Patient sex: M
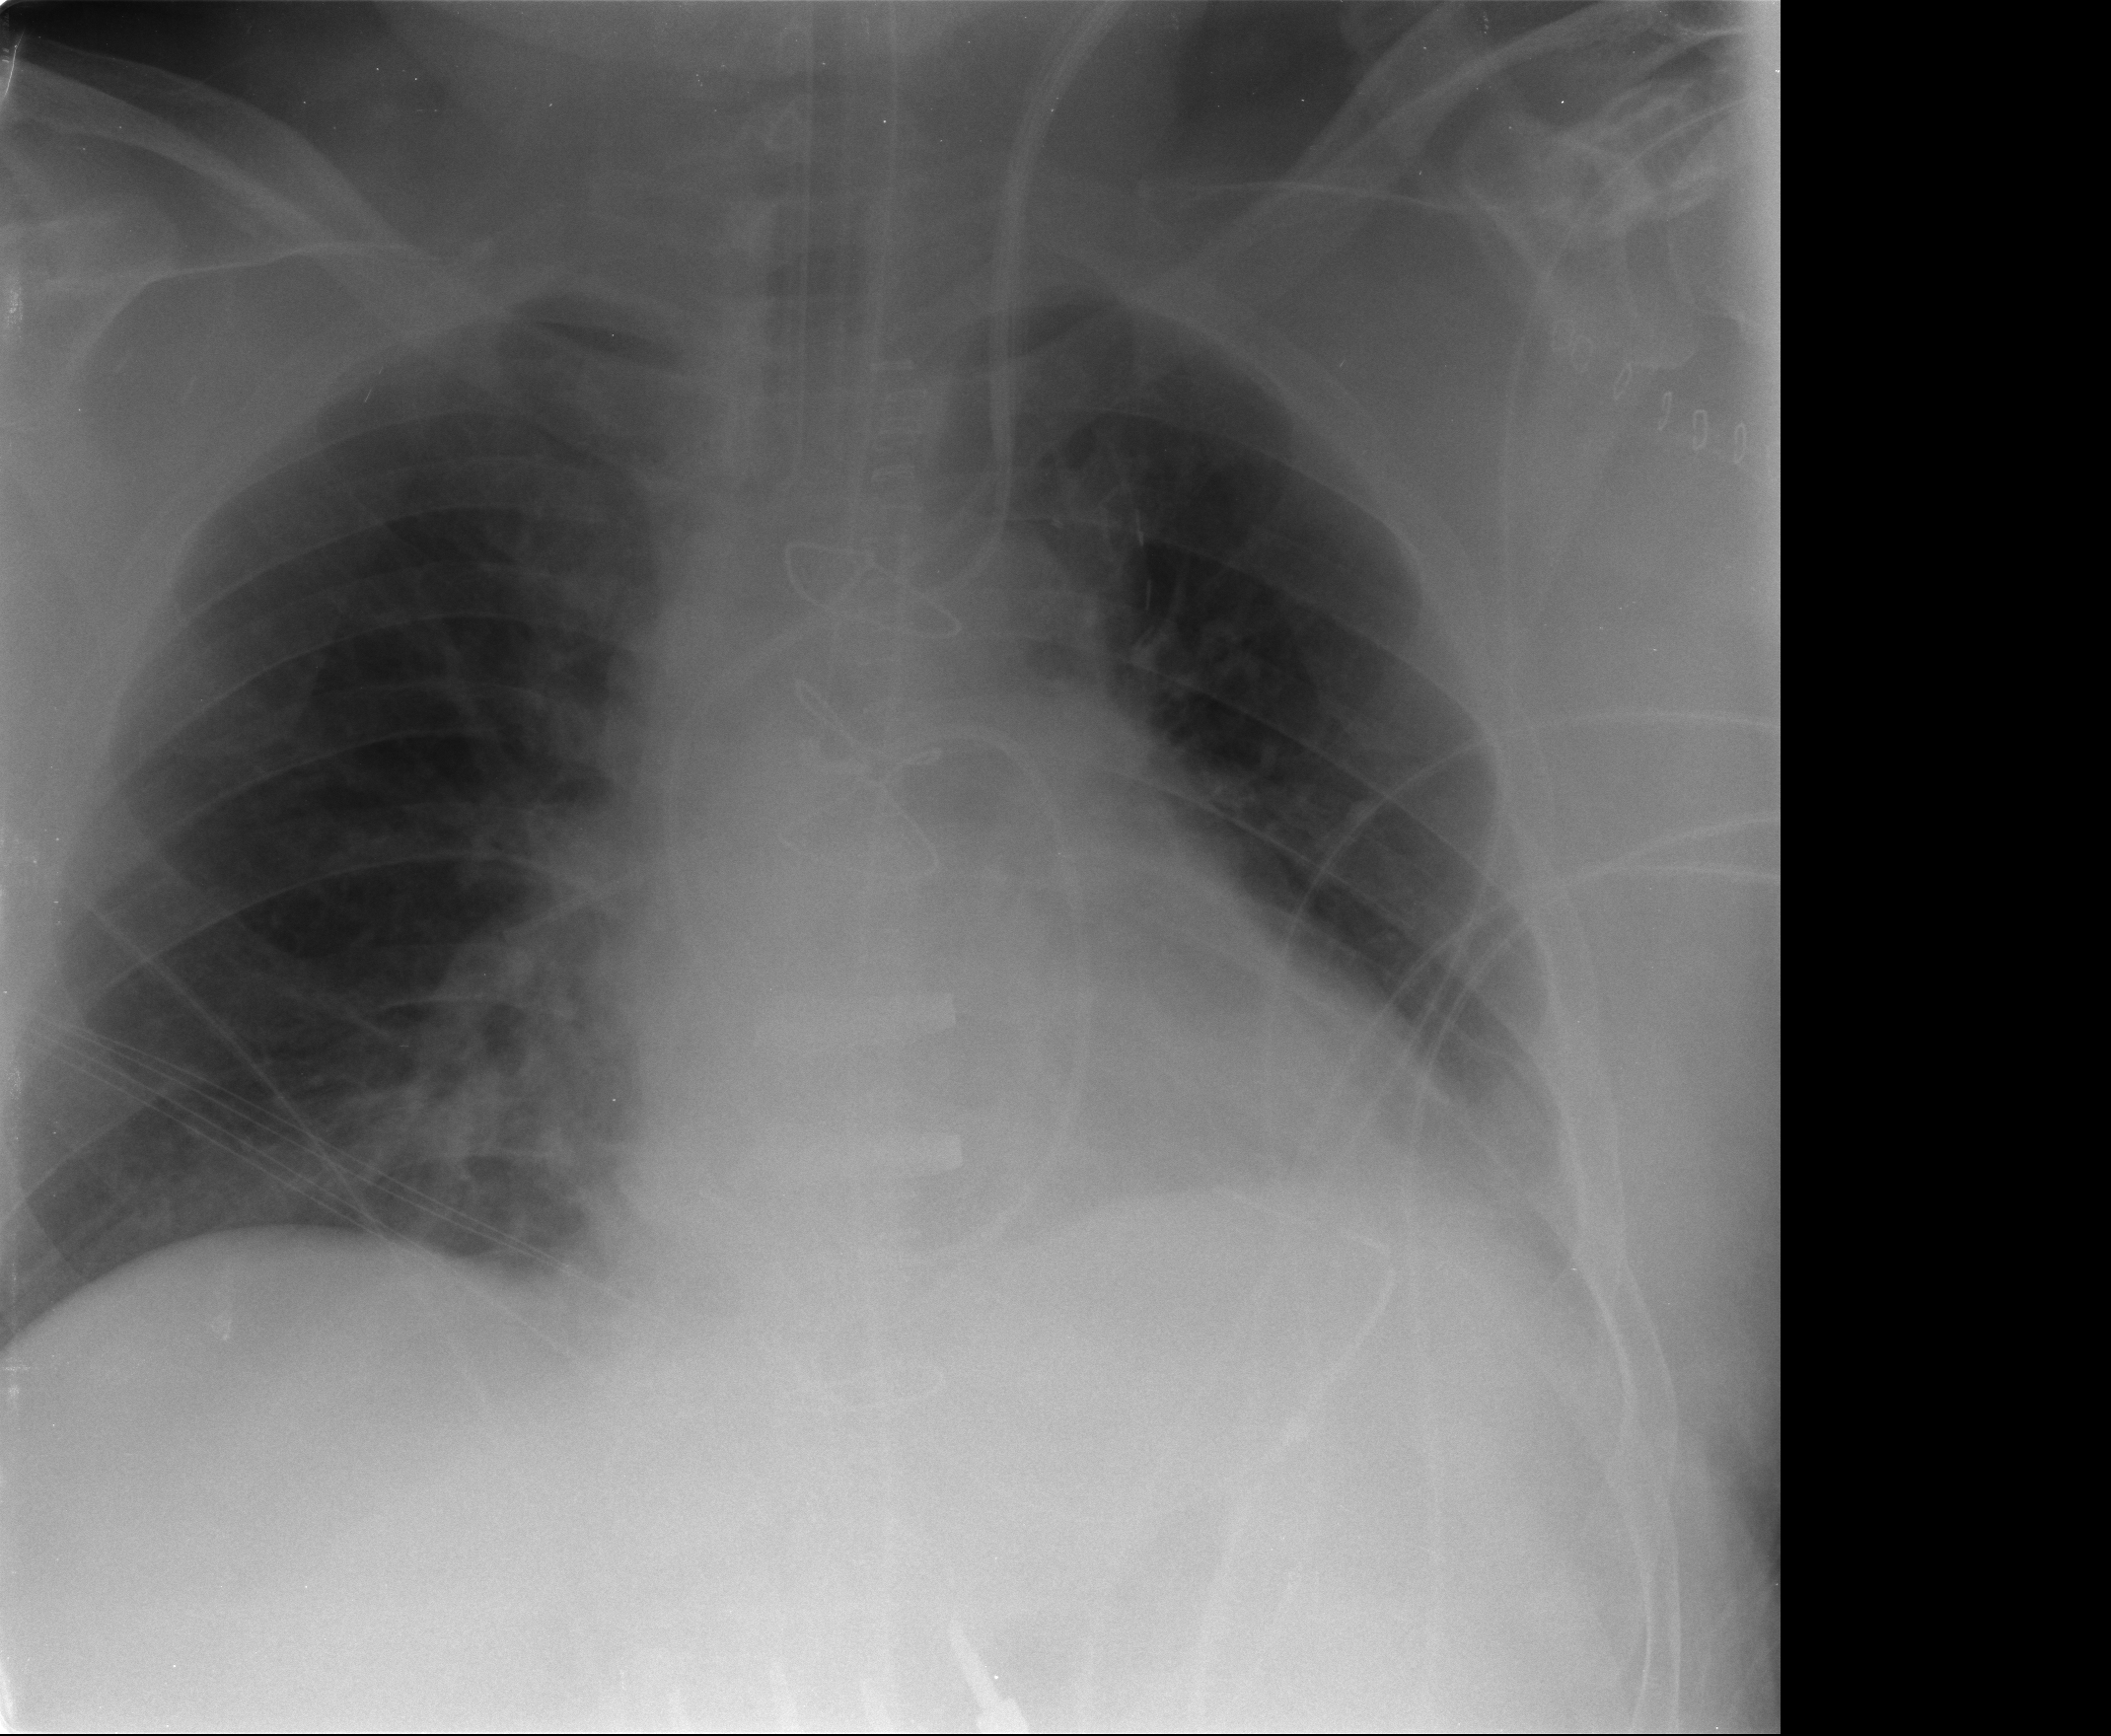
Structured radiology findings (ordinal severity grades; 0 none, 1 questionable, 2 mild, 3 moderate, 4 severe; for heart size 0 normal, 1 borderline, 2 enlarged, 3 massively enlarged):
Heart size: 0
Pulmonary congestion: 2
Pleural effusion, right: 0
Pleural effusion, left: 1
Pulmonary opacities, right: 0
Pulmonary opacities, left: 0
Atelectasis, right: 2
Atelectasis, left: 2